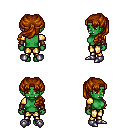
a pixel art fantasy rpg character, female body template, orc, green skin, gold arm armor, gold greaves, brunette princess hairstyle, leather bracers, metal boots, four views (front, back, left, right), 2x2 character sprite sheet, small pixel art, hard edges, no anti-aliasing